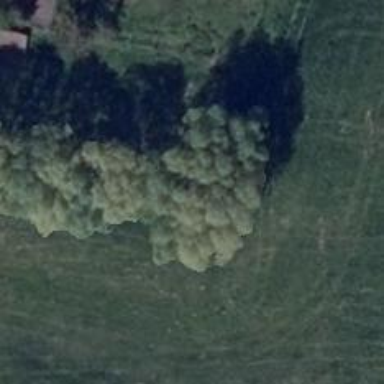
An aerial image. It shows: Row of trees in natural setting.